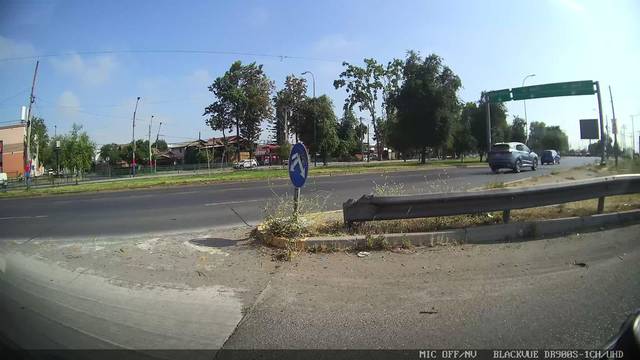
Region: Chile
Coordinates: -33.486, -70.749